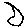
Label: moon